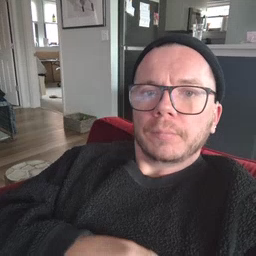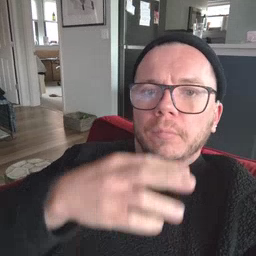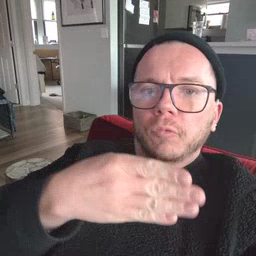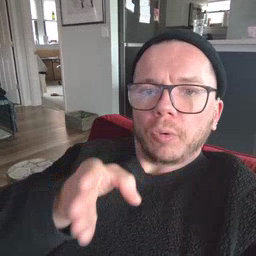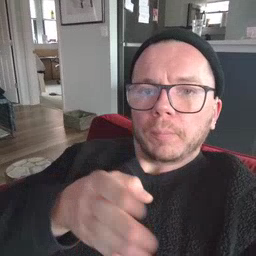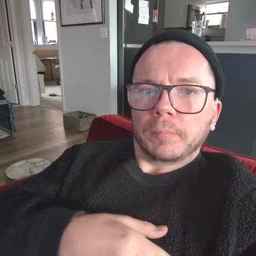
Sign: room